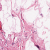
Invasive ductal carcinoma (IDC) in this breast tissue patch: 0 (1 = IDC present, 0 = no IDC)